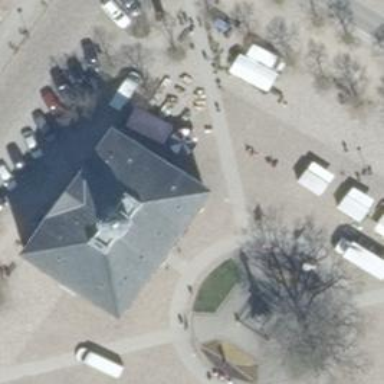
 with orange facade and grey triple saltbox roof."